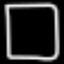
Label: square